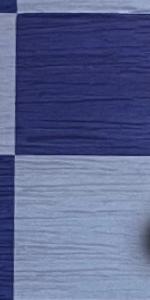
Label: Empty